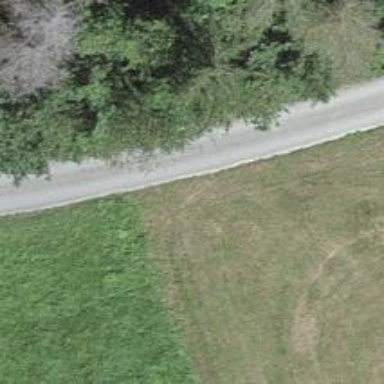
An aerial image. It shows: Unpaved unclassified road.